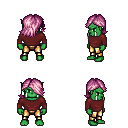
a pixel art fantasy rpg character, male body template, orc, green skin, maroon long-sleeve shirt, gold greaves, pink swoop hairstyle, four views (front, back, left, right), 2x2 character sprite sheet, small pixel art, hard edges, no anti-aliasing